Question: I'm using <URL> to run them during CI.
I am running into what looks like a WebDriver issue - when I call 'storeText' on a hidden HTML div, then print the representative variable, it is blank. I confirmed this by removing the 'display: none;' css attached to 'hidden-user-div'.

Is there a work-around?
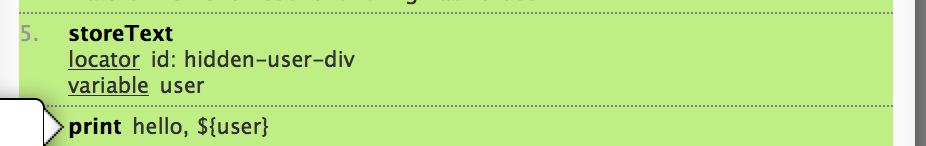
Answer: Its working as expected, as Webdriver doesn't interact with hidden elements (which has display property as 'display: none;').
If you want to make 'storeText' to work, you need to set the display property using JavaScript as below, before executing 'storeText' command:
'''
document.getElementById('hidden-user-div').style.display='inline-block';
'''